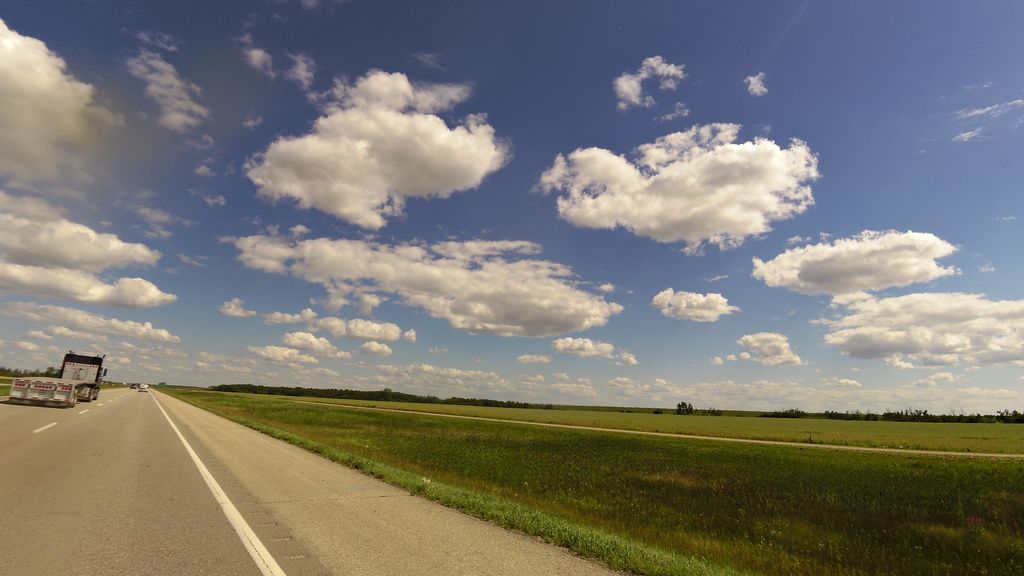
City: winnipeg